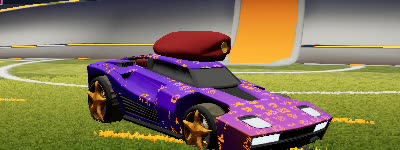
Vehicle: breakout